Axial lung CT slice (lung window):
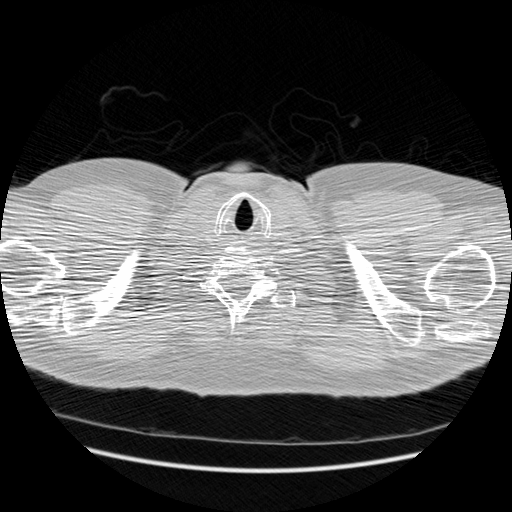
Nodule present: no